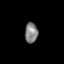
Tissue: prostate
Cell type: T cells
Senescence score: 0.2458
Nuclear area (px): 258
Mean DAPI intensity: 129.833